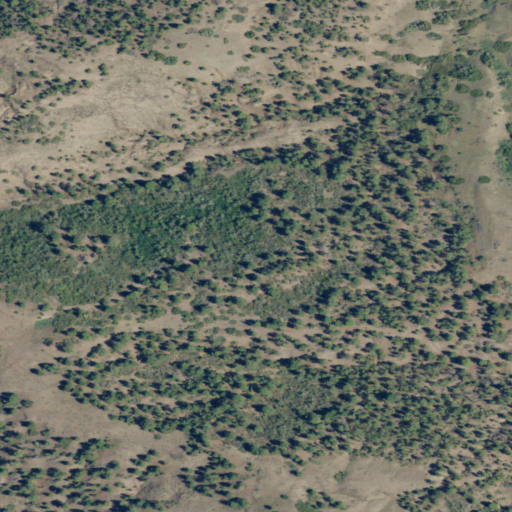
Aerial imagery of cape in Montana named Rocky Point containing evergreen forest, shrub, and grassland